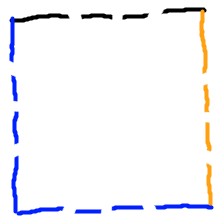
Shape: square